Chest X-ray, AP view. Patient: 9 years old, sex M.
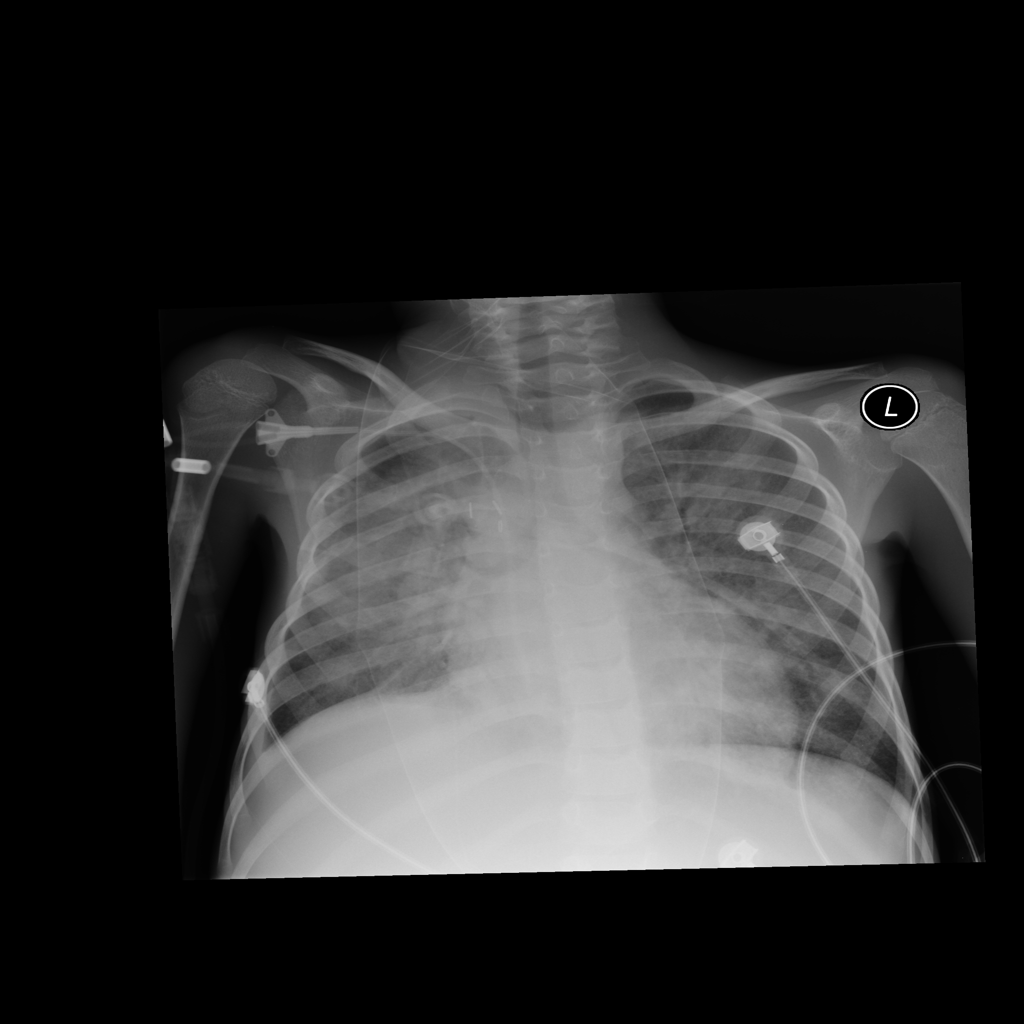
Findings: Infiltration